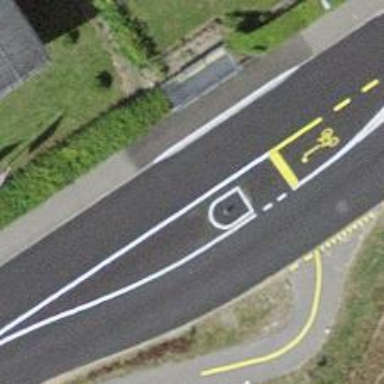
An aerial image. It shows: Bus stop with designated stop position for public transport.